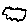
Label: cloud